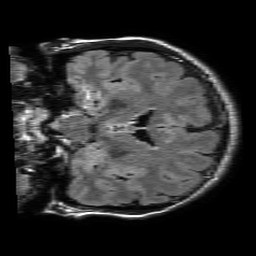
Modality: FLAIR
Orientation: coronal
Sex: male
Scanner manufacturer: philips
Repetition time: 11 s
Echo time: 0.125 s